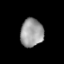
Tissue: lung
Cell type: Endothelial cells
Senescence score: 0.6303
Nuclear area (px): 632
Mean DAPI intensity: 155.748